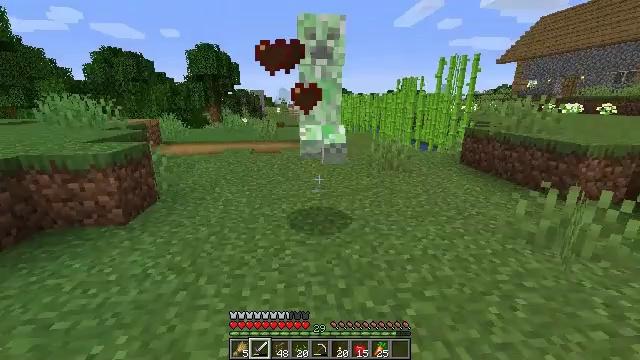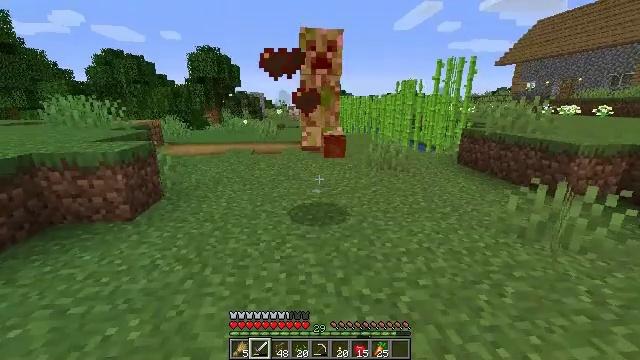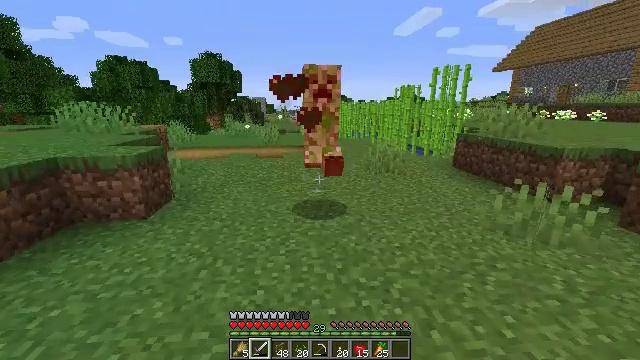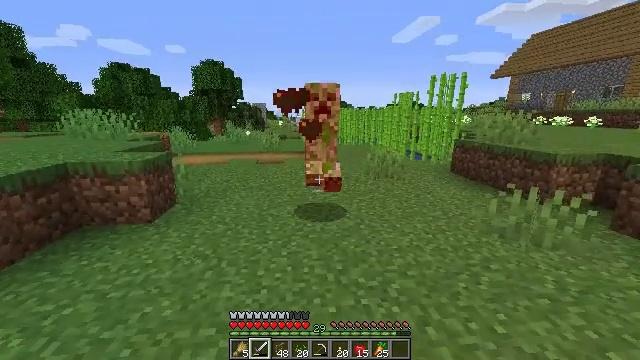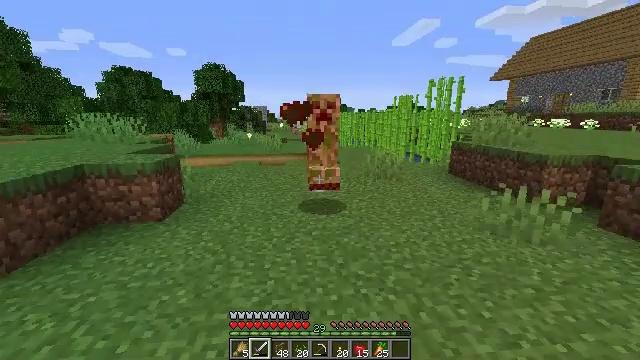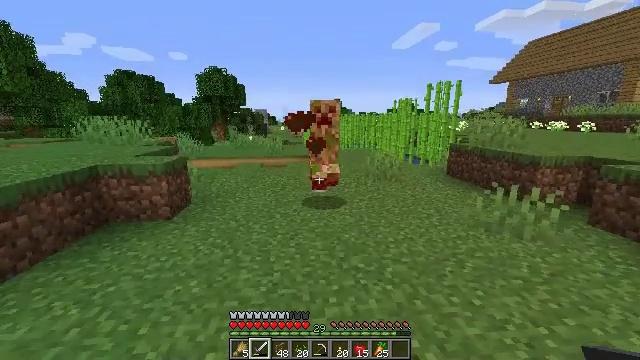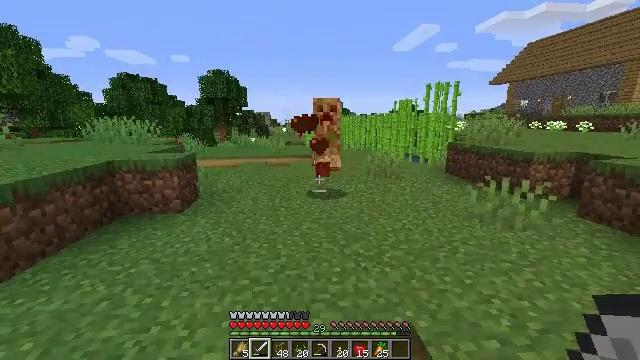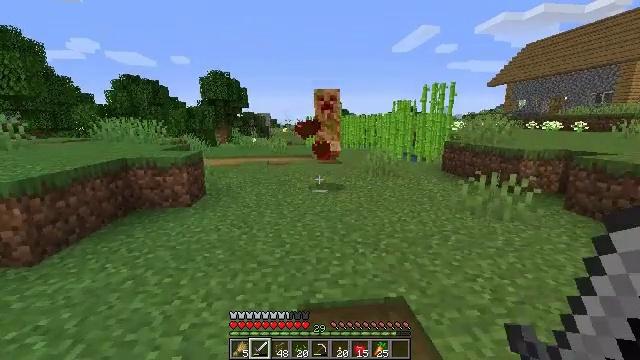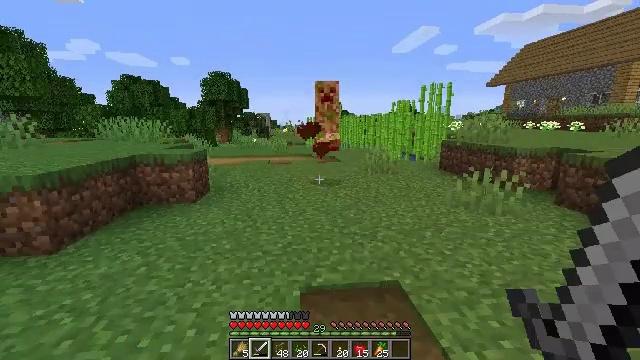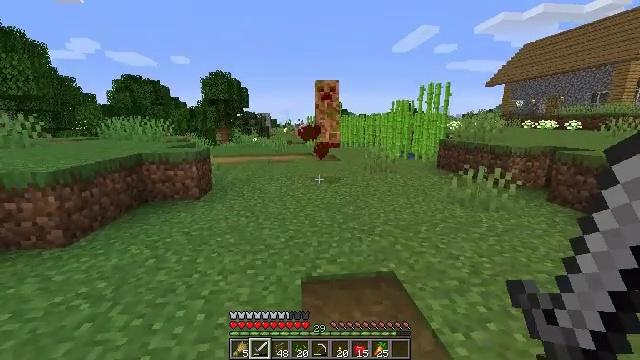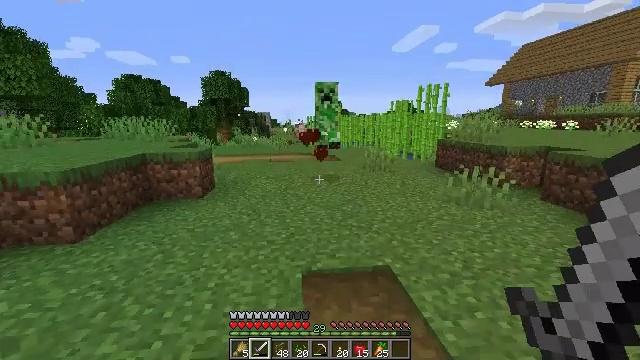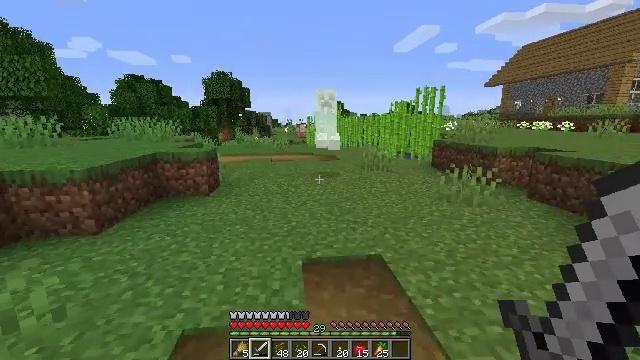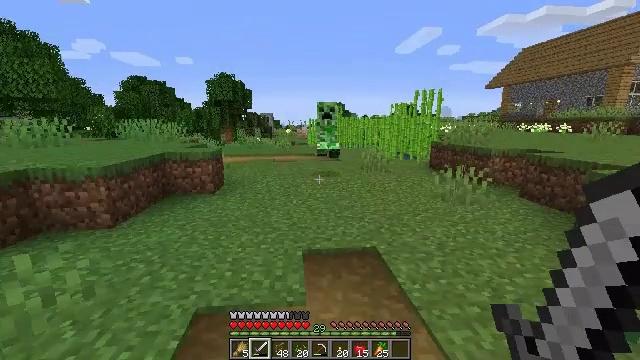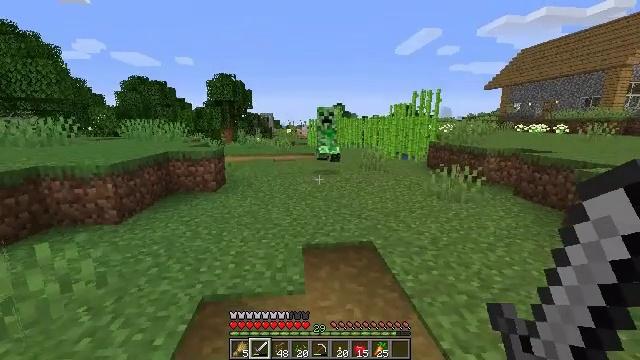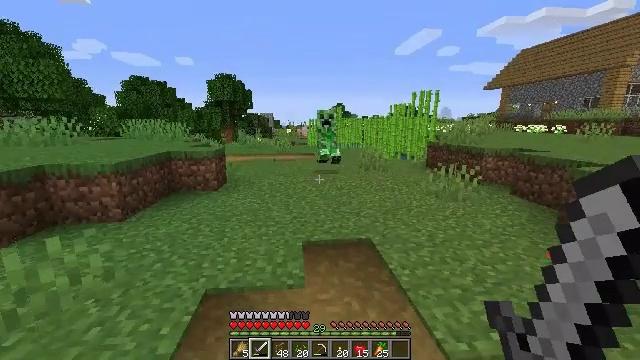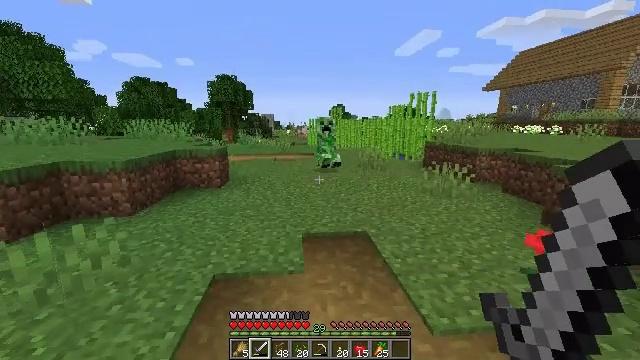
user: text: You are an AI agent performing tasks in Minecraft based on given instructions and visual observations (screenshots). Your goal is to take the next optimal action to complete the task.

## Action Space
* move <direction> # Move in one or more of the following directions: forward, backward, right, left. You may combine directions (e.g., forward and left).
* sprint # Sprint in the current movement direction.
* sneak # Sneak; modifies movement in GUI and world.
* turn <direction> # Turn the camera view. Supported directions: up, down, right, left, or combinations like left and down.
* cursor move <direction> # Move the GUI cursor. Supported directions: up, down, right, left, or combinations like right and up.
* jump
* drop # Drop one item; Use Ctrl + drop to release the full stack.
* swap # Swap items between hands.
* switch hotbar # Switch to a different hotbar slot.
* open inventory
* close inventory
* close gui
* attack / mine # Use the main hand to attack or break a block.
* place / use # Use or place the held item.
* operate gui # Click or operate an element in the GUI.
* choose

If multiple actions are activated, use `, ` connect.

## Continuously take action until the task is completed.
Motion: motion action
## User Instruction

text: Combat the creeper.
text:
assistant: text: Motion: move back
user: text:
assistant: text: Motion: move back, turn up
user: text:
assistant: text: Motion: move back, turn up
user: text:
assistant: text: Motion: move back
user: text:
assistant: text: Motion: move back
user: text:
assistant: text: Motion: move back
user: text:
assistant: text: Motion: move back
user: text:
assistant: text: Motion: move back
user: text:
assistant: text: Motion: move back
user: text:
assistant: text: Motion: move back
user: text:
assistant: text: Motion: move back
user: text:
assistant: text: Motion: move back
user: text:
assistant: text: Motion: move back
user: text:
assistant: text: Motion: move back
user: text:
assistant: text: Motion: move back
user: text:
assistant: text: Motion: move back
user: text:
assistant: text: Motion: move back
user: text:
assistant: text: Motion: no_op
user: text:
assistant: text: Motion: no_op
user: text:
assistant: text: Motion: no_op
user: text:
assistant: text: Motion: no_op
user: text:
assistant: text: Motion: no_op
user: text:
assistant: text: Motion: no_op
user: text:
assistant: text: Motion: no_op
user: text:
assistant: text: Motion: no_op
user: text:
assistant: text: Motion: no_op
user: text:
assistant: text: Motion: no_op
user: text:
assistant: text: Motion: turn right
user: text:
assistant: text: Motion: turn right
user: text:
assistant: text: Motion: no_op